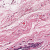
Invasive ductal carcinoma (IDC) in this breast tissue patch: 0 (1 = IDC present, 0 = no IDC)